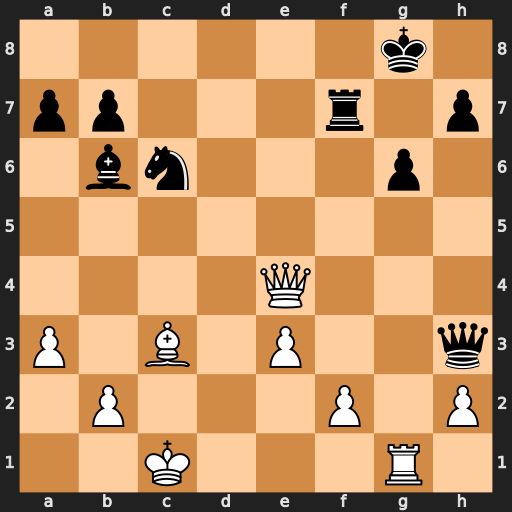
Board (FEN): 6k1/pp3r1p/1bn3p1/8/4Q3/P1B1P2q/1P3P1P/2K3R1
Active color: w
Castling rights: -
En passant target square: -
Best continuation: Qe8+ Rf8 Rxg6+ hxg6 Qxg6#